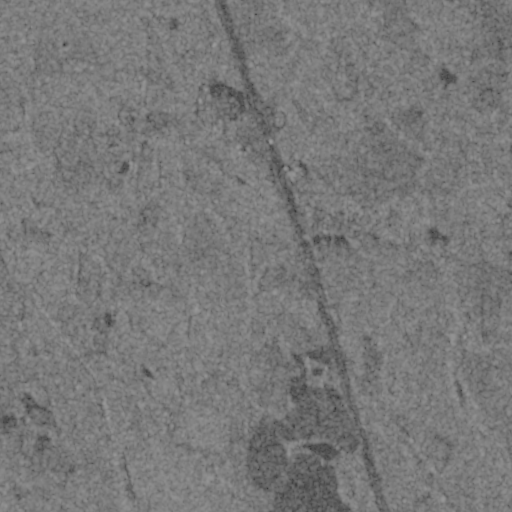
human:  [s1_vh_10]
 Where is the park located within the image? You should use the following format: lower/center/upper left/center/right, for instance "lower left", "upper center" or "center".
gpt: The park is located in the center left of the image.
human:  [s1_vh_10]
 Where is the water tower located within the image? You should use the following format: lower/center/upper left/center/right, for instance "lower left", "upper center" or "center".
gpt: The water tower is located in the upper center of the image.
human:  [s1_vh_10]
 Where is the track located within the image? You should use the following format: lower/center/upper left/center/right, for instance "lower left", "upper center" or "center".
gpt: There is no track in the image.

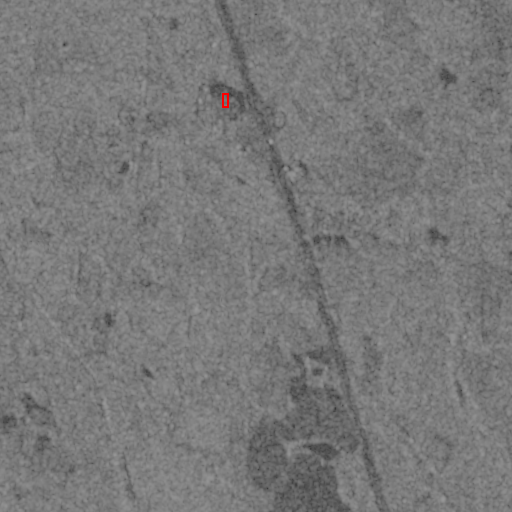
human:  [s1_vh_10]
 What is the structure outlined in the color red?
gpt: The structure outlined in red is a building.
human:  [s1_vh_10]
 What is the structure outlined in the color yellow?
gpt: There is no yellow outline.